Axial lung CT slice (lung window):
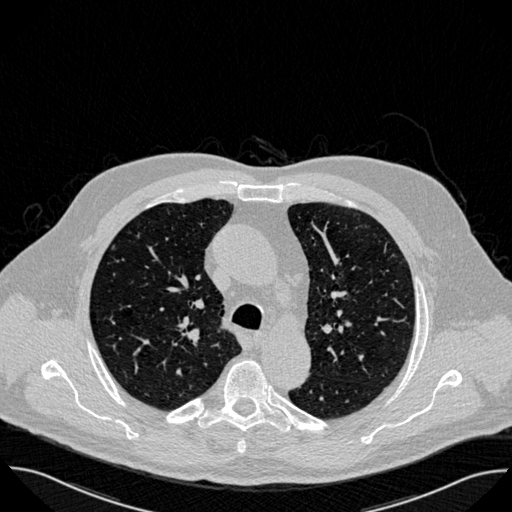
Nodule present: no